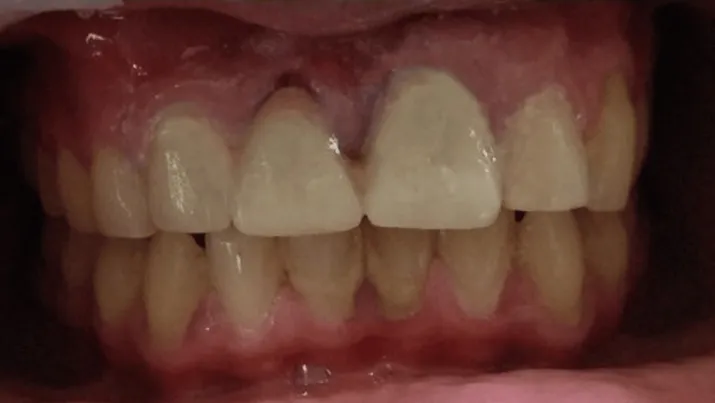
Aesthetic management of the anterior region.
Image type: medical_photograph (oral_photograph)